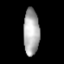
Tissue: lung
Cell type: Epithelial cells
Senescence score: 0.2233
Nuclear area (px): 726
Mean DAPI intensity: 171.373